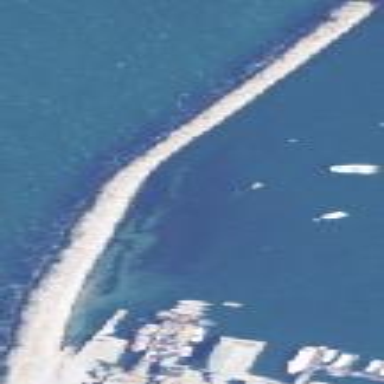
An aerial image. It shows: Breakwater structure.